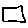
Label: square